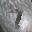
Label: 7